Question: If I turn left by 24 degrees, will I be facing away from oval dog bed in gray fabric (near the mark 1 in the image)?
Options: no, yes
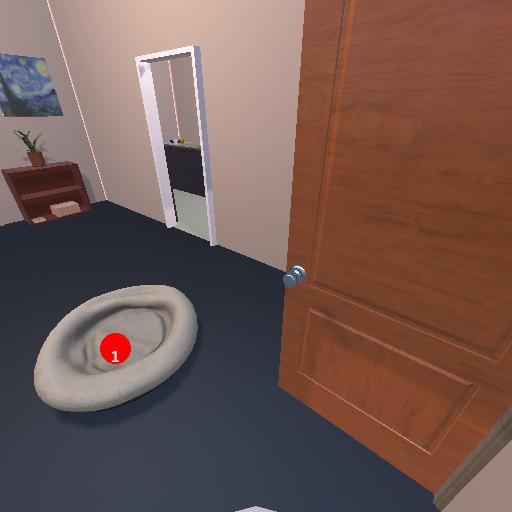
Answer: no